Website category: camera
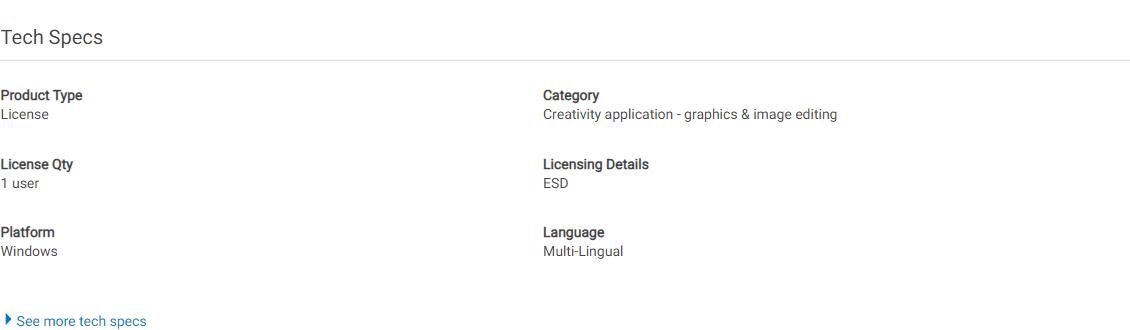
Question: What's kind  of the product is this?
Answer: License

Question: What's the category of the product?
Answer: License

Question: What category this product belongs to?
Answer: License

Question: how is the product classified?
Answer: License

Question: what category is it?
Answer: License

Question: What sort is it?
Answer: License

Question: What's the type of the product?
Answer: License